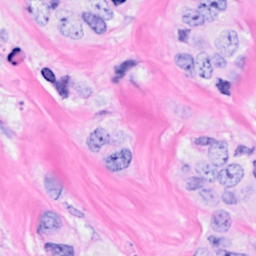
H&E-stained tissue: Breast